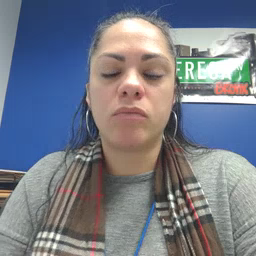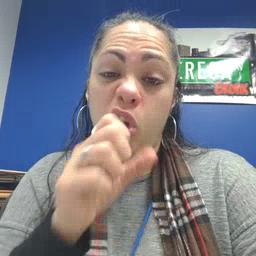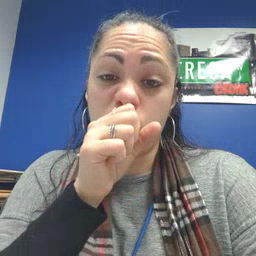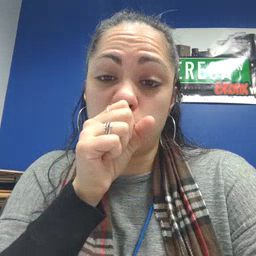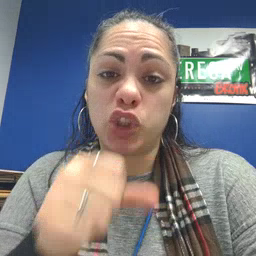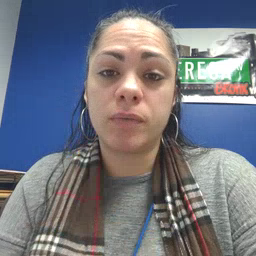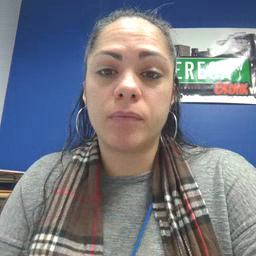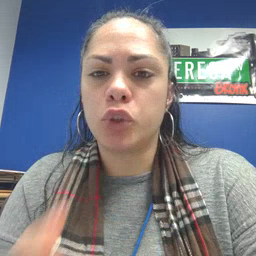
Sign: orange